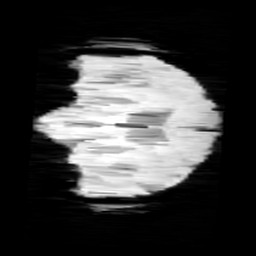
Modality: minIP
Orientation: coronal
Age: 11
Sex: female
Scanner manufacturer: siemens
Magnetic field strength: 3 T
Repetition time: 0.027 s
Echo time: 0.02 s